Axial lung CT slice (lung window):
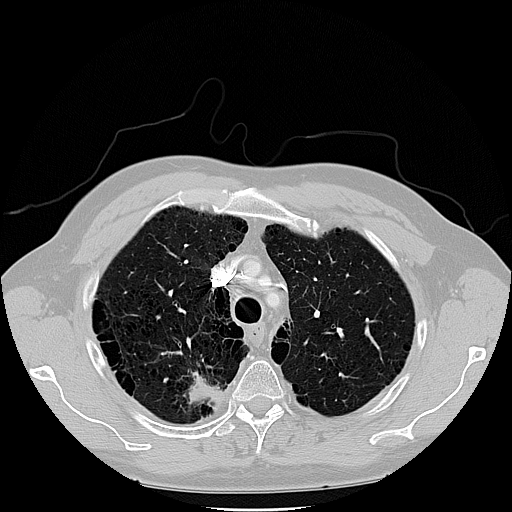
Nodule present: yes
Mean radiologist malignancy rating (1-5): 2